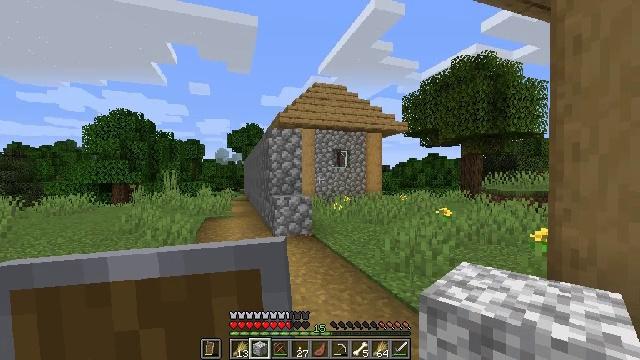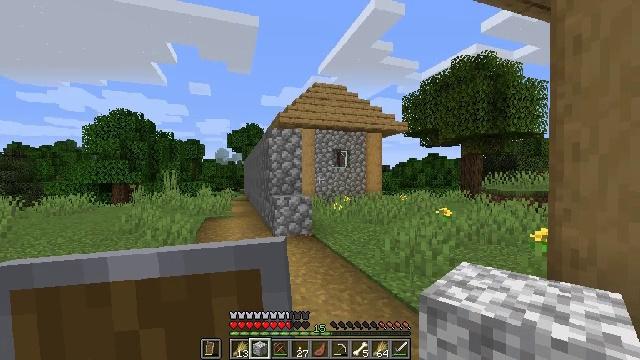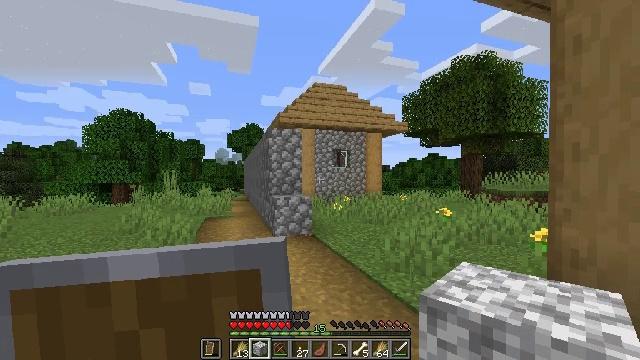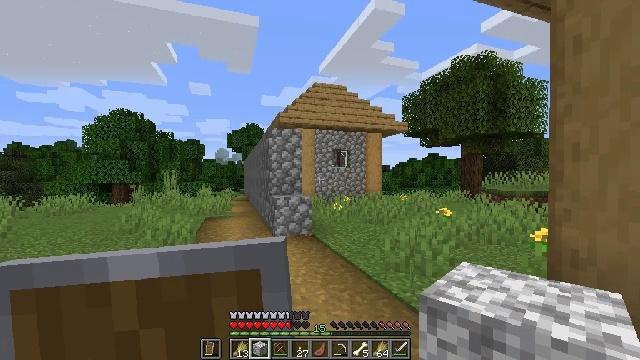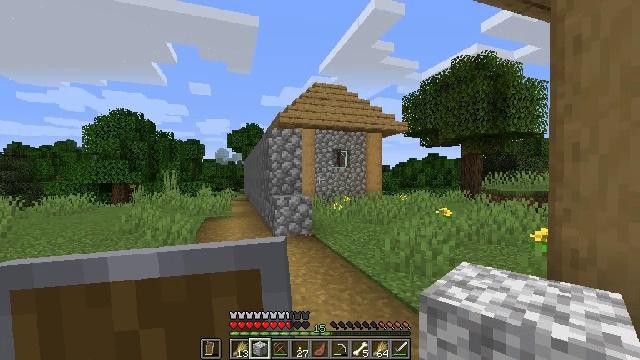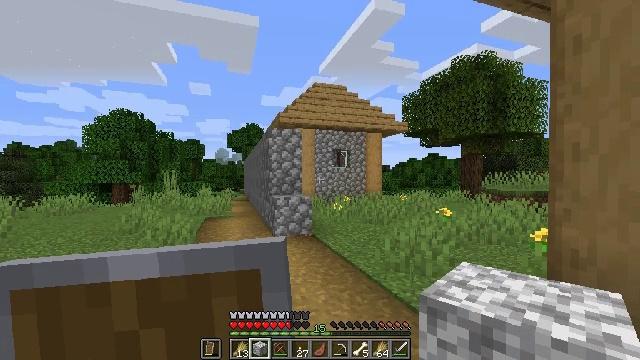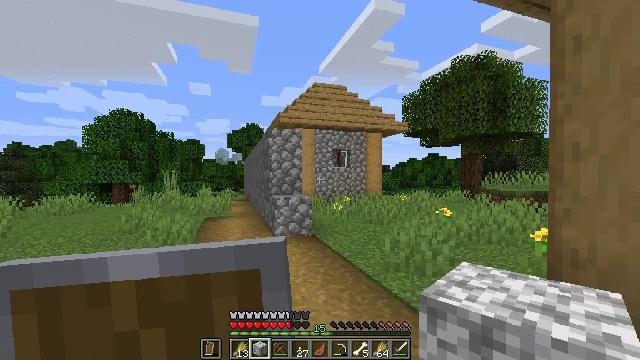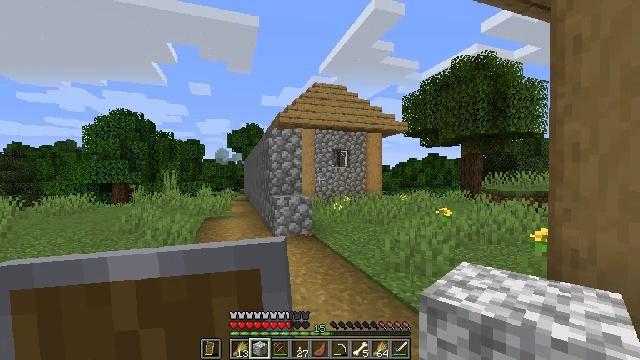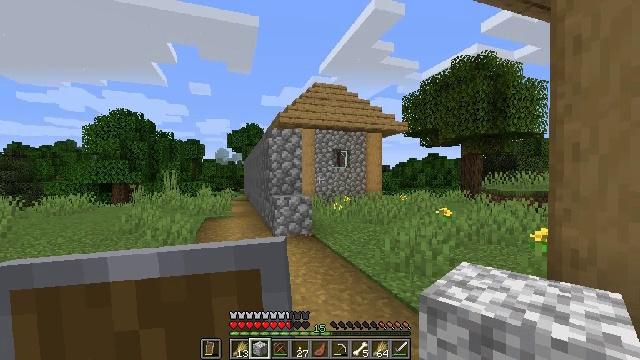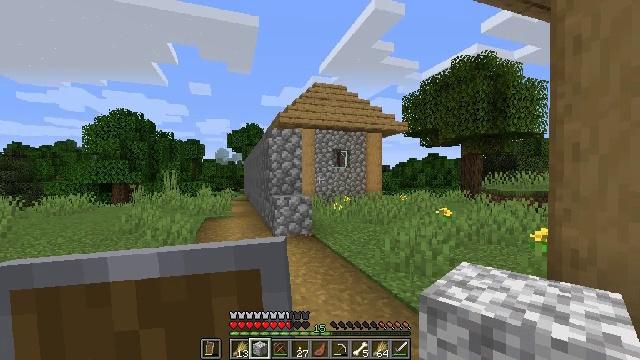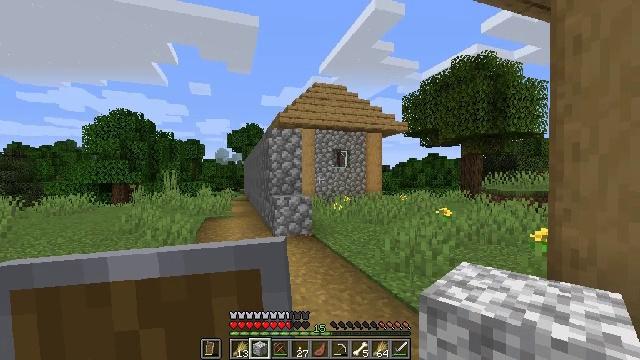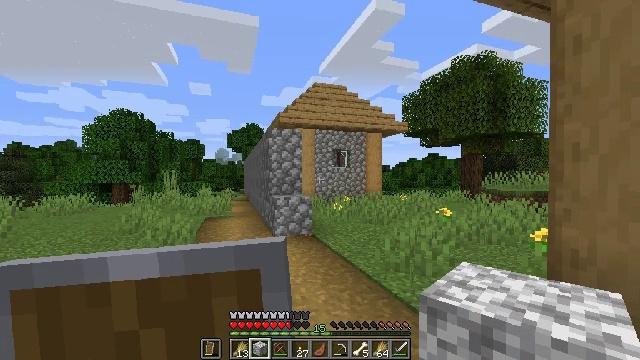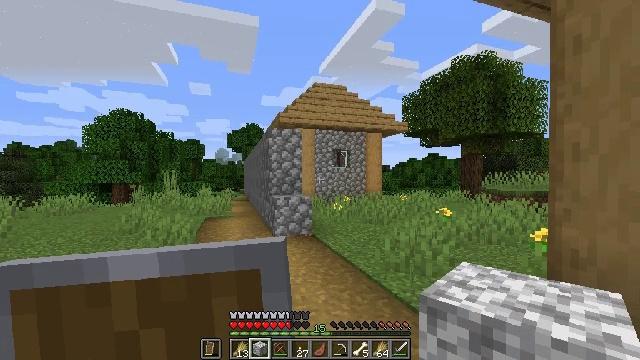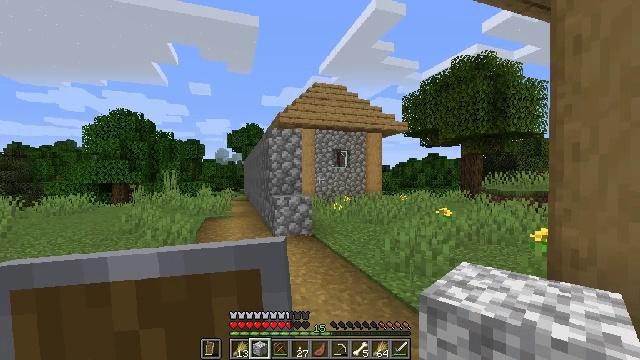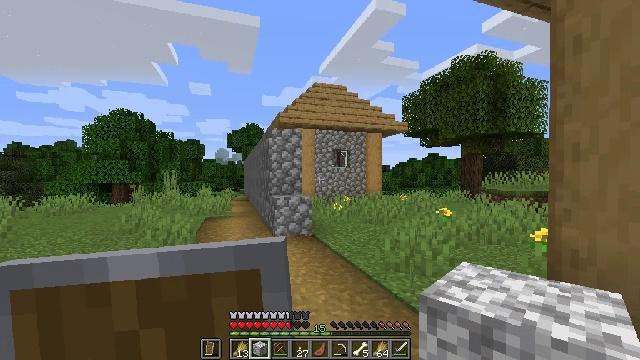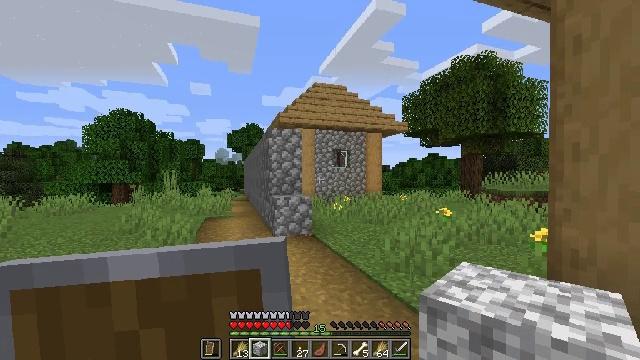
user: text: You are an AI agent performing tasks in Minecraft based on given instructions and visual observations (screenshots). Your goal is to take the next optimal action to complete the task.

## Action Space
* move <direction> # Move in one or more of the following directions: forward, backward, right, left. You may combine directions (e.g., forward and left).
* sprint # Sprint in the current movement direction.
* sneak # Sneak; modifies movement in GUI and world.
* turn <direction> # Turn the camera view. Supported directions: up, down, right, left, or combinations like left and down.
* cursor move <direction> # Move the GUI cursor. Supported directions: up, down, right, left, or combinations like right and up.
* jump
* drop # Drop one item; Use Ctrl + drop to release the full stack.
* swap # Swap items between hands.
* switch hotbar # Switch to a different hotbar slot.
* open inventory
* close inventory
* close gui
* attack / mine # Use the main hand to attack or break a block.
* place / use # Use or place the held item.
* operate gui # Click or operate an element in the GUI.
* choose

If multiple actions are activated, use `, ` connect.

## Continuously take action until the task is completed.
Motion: motion action
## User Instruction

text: Break the bell in the village.
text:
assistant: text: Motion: no_op
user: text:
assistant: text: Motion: no_op
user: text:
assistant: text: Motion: no_op
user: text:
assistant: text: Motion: no_op
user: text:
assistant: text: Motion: no_op
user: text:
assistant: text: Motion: no_op
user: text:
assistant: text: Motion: no_op
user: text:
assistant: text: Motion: no_op
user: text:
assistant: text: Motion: no_op
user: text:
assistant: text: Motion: no_op
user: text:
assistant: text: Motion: no_op
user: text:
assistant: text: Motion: no_op
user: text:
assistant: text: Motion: no_op
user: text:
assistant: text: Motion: no_op
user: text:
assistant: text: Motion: no_op
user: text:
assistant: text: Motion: no_op
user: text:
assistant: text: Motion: no_op
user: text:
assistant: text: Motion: no_op
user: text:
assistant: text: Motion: no_op
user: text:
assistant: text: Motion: no_op
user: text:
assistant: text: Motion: no_op
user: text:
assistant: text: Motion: no_op
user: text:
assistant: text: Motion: no_op
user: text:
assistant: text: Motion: no_op
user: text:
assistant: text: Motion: no_op
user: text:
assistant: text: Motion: no_op
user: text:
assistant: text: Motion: no_op
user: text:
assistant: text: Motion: no_op
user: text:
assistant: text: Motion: no_op
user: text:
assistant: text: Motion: no_op